Interaction volume radius: 5 \u00c5
Interaction volume height: 20 \u00c5
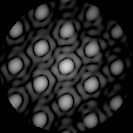
Disorder parameter: 0.1002